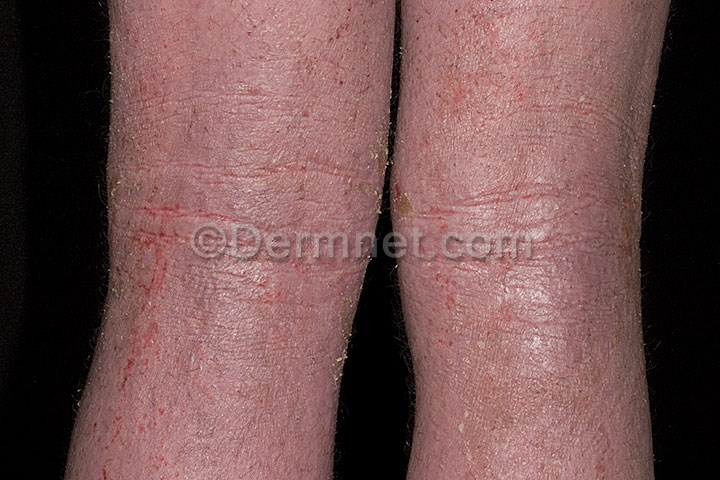
Disease: Atopic Dermatitis Photos